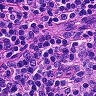
Metastatic tissue present: no